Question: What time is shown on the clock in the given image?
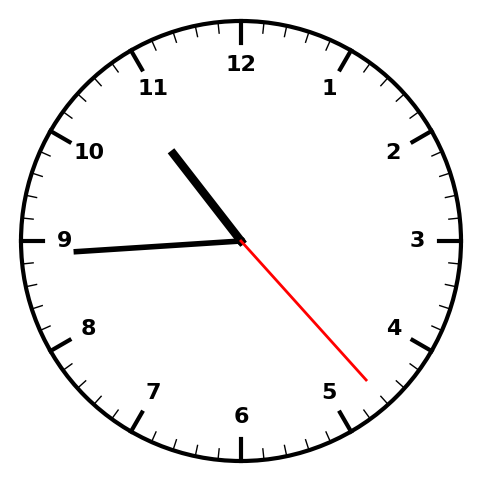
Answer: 10:44:23